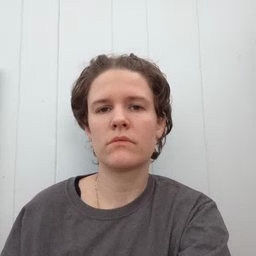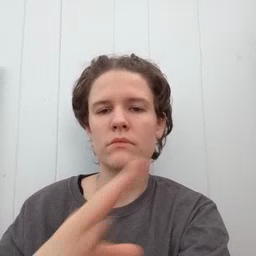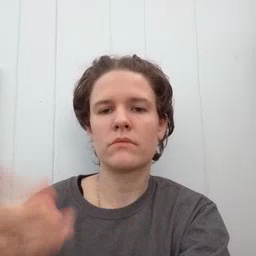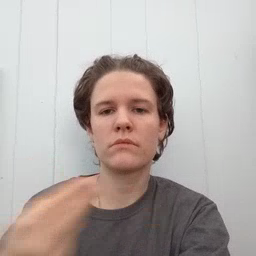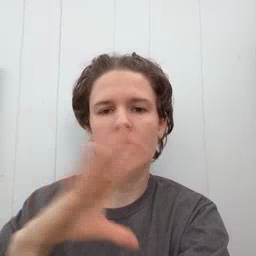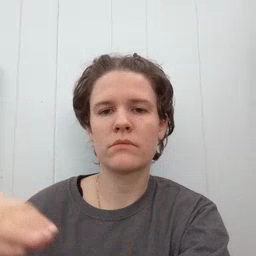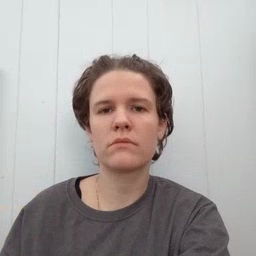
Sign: story